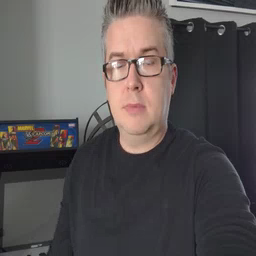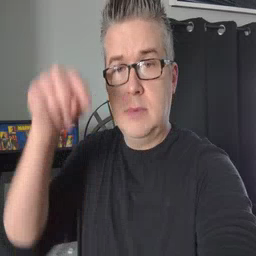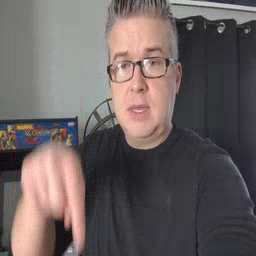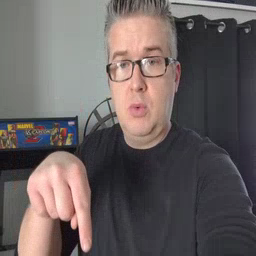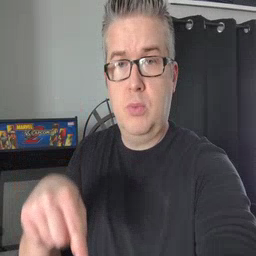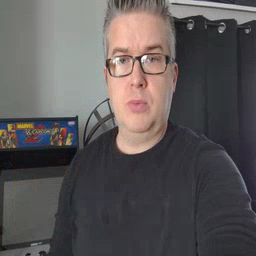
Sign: down